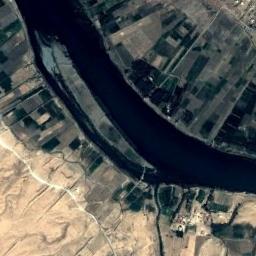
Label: river